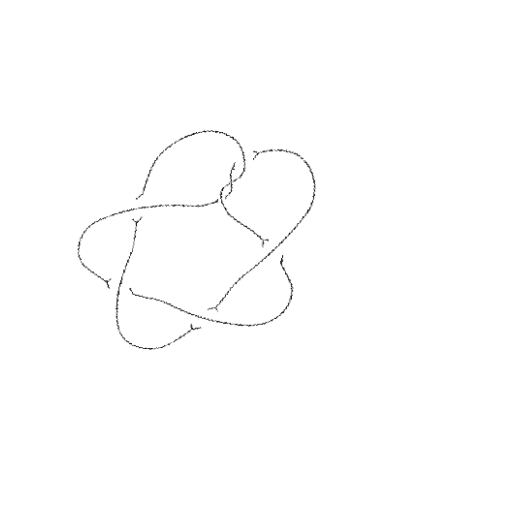
Crossing number: 7